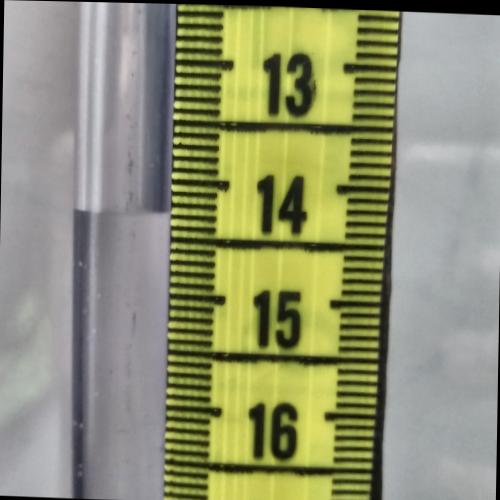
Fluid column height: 14.3 cm